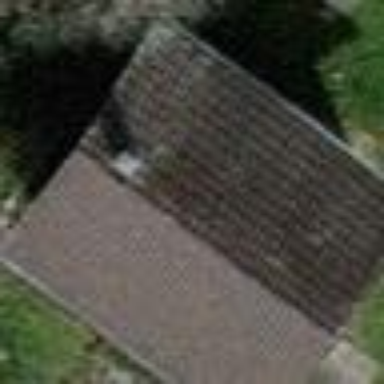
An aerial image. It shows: Shed.